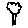
Label: tree